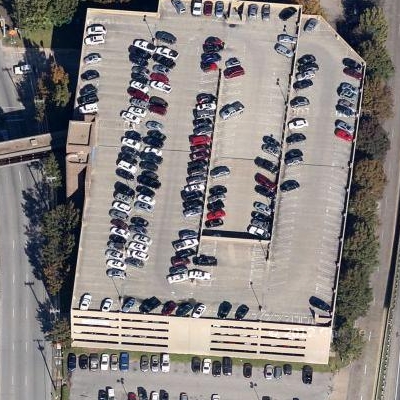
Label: gParking